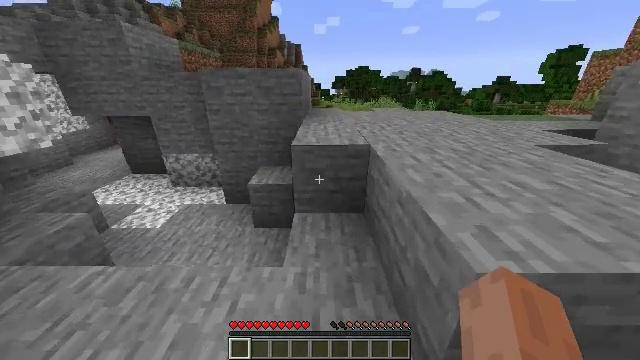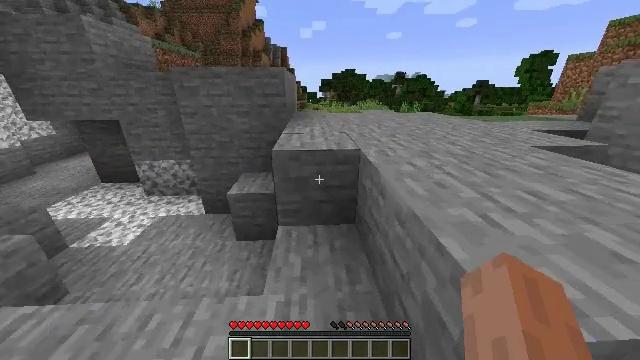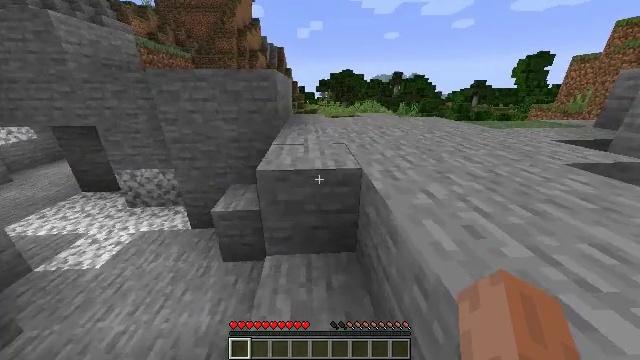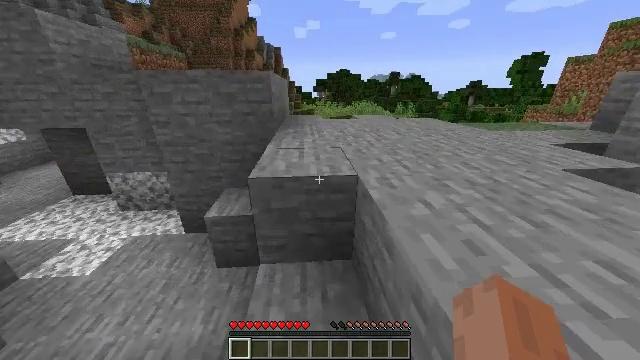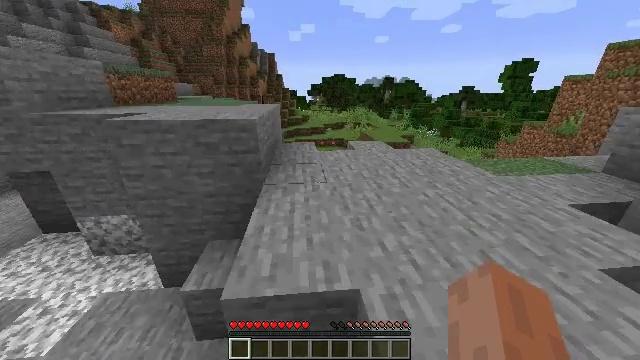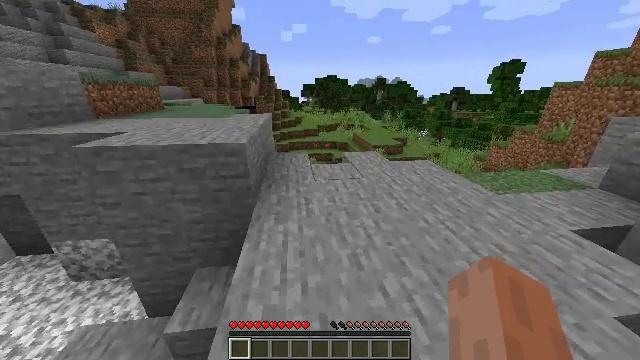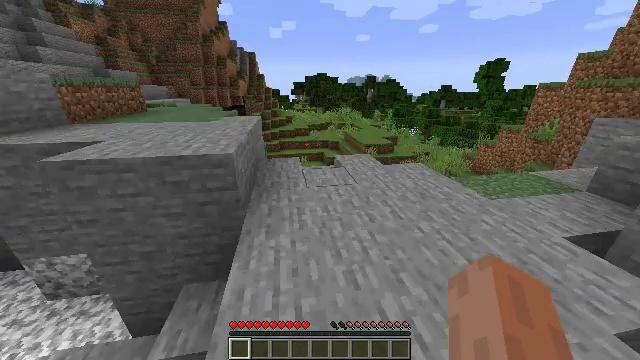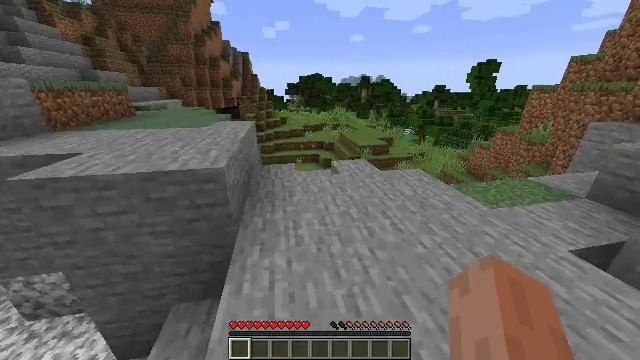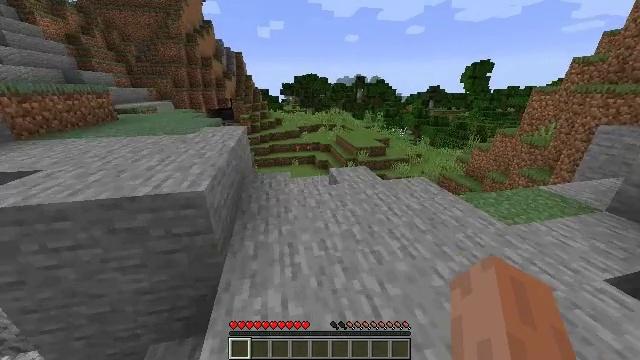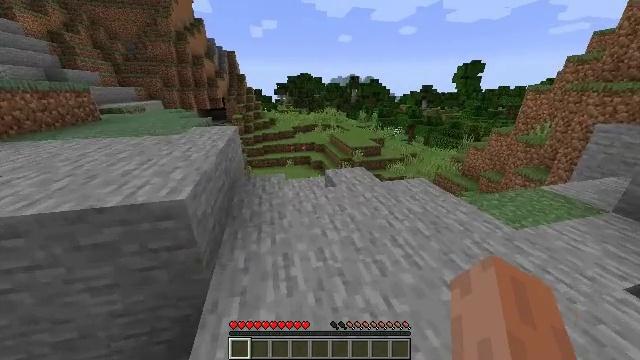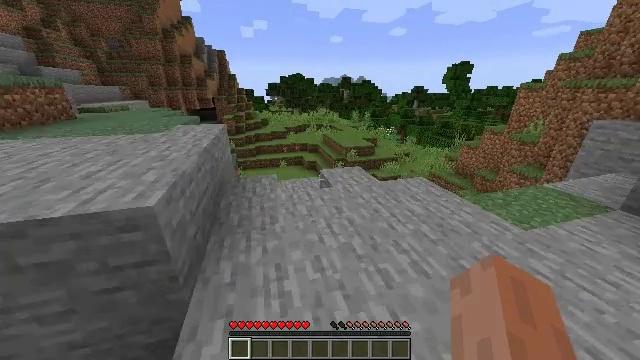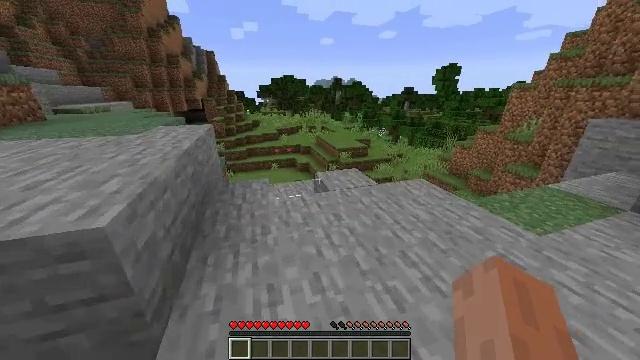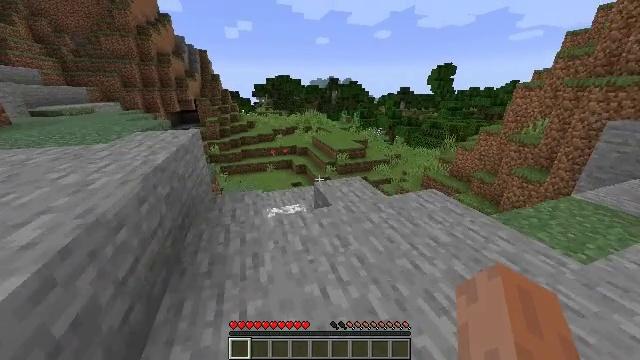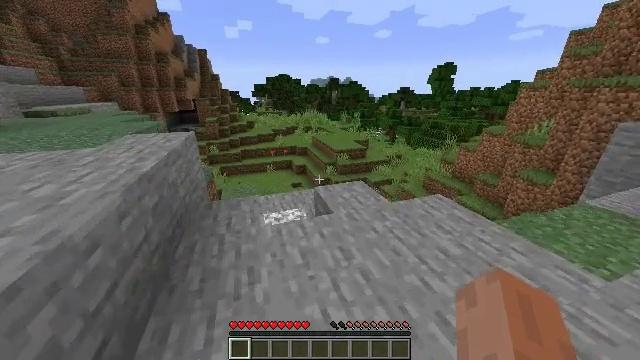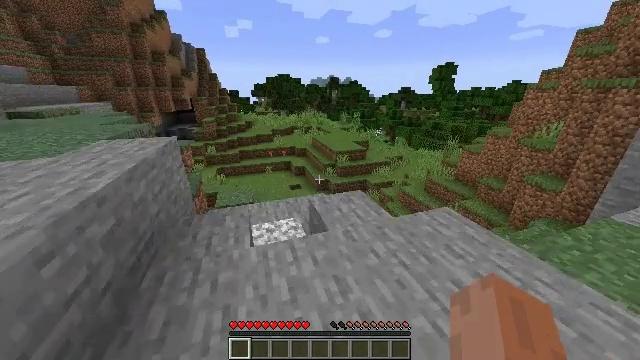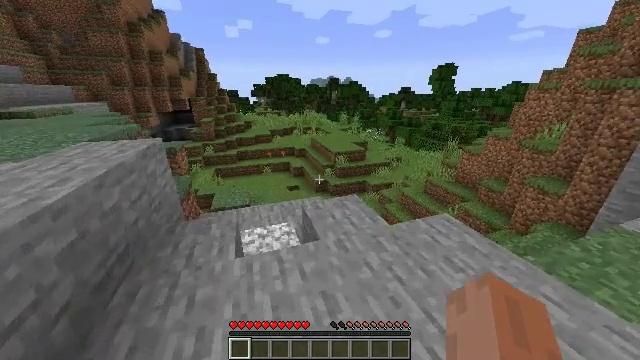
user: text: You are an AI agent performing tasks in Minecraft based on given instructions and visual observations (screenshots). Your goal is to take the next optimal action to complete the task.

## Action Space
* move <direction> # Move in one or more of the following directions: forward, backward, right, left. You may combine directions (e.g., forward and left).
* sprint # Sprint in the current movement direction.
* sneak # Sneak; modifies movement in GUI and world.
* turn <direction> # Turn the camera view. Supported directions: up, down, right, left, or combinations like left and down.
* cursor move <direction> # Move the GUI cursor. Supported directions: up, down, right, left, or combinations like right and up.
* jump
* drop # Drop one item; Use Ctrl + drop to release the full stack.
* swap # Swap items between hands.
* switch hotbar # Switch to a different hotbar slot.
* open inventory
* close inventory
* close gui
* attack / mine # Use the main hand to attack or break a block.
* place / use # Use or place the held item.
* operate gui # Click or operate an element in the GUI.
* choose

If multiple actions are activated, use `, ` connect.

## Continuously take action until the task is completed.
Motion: motion action
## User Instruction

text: Gather the peony by left-clicking.
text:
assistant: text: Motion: move forward, sprint, turn right
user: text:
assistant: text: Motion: move forward, sprint
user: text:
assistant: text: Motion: move forward, sprint, jump
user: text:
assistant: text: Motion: move forward, sprint, turn right, jump
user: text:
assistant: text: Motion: move forward, sprint, turn right, jump
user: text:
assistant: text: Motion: move forward, sprint, turn right, jump
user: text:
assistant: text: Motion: move forward, sprint, turn right, jump
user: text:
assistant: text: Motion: move forward, sprint, turn right
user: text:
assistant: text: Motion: move forward, sprint, turn right
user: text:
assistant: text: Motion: move forward, sprint, turn right
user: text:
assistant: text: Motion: move forward, sprint, turn right
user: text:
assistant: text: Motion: move forward, sprint, turn right
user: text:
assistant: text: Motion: move forward, sprint
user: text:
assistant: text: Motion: move forward and move right, sprint
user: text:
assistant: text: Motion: move forward and move right, sprint
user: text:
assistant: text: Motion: move forward and move right, sprint
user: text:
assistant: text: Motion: move forward and move right, sprint
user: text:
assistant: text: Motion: move forward and move right, sprint
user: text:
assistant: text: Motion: move forward and move right, sprint
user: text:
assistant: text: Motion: move forward, sprint, turn down
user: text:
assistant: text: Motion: move forward, sprint, turn right and down
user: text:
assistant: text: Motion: move forward, sprint
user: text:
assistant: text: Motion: move forward, sprint
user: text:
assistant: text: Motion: move forward, sprint
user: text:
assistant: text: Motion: move forward, sprint
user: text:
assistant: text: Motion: move forward, sprint
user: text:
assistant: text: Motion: move forward, sprint
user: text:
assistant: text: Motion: move forward, sprint
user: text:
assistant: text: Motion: move forward, sprint
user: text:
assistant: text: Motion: move forward, sprint